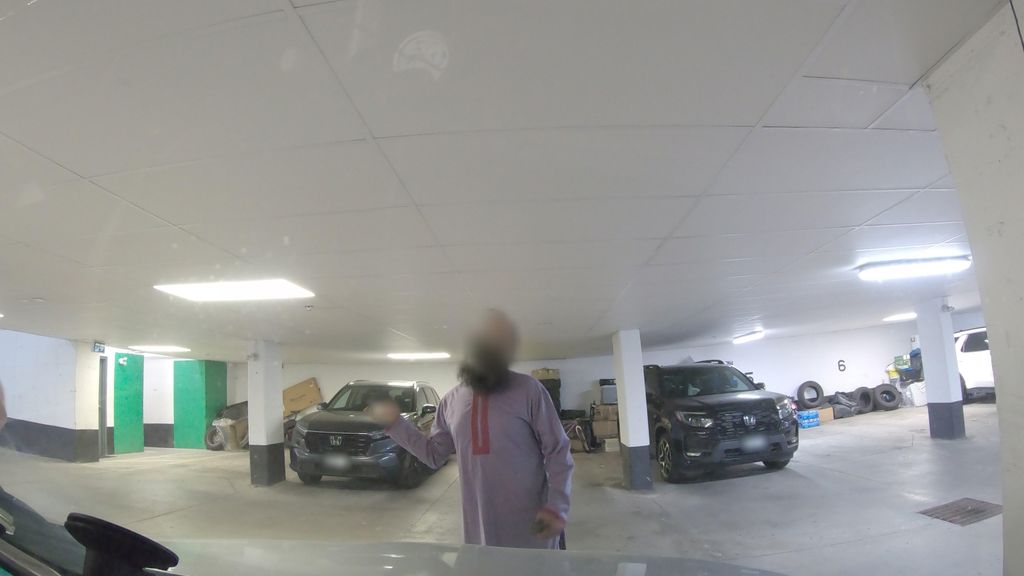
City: toronto